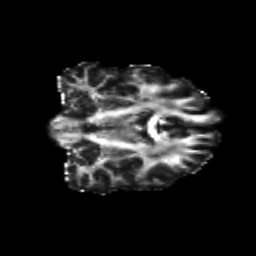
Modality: FA
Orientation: coronal
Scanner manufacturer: siemens
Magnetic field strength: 3 T
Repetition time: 9.2 s
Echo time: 0.084 s